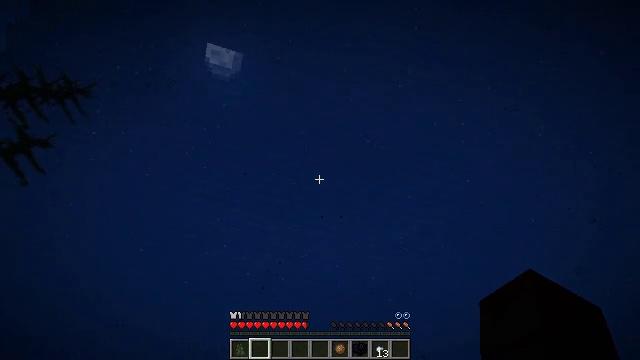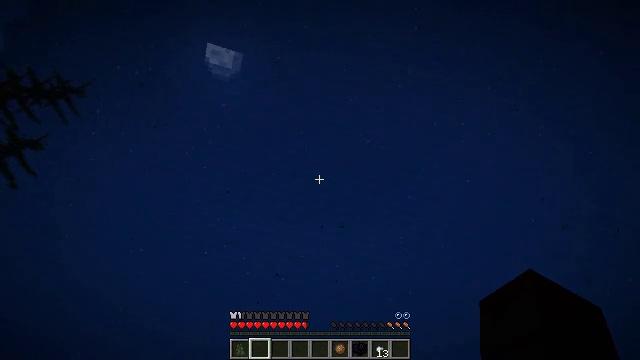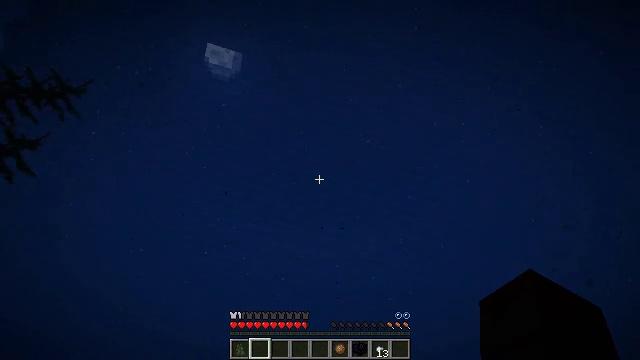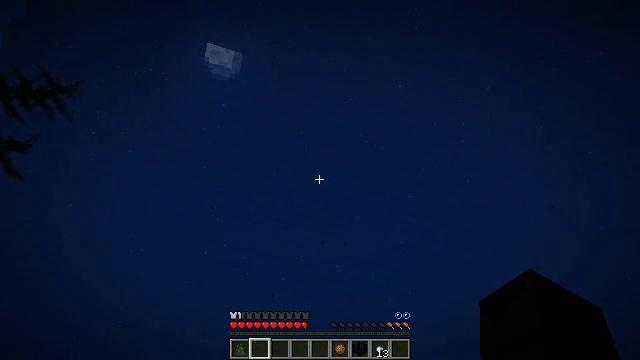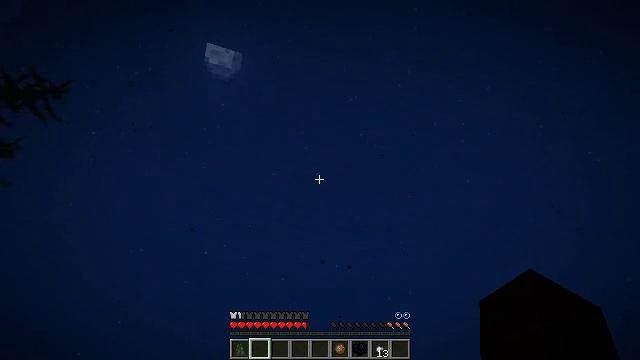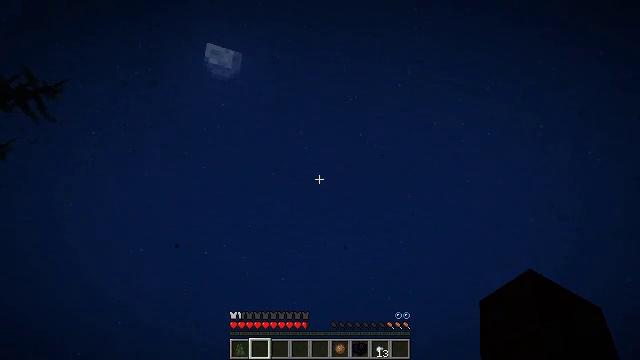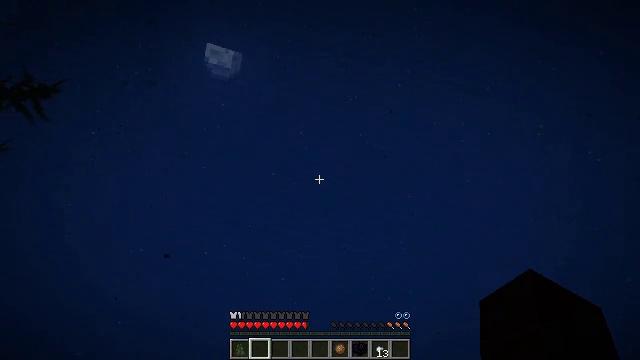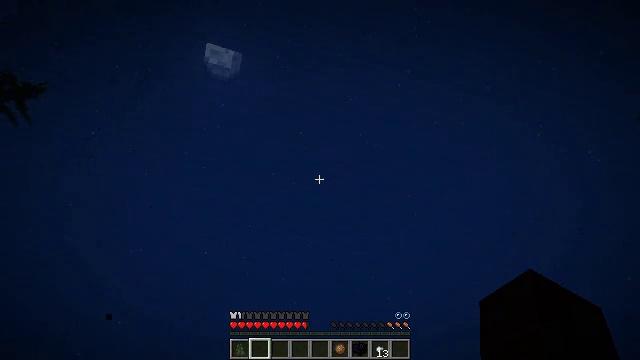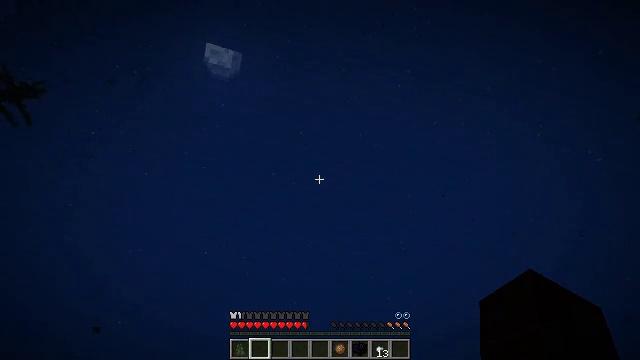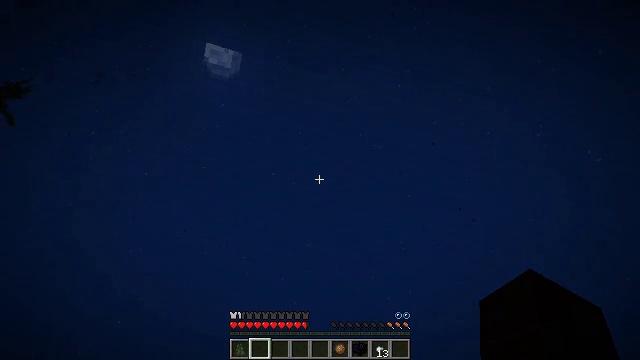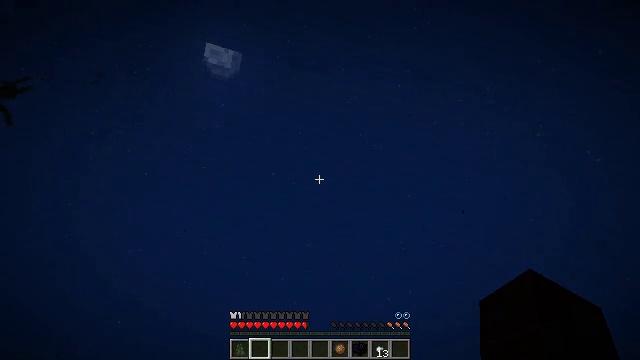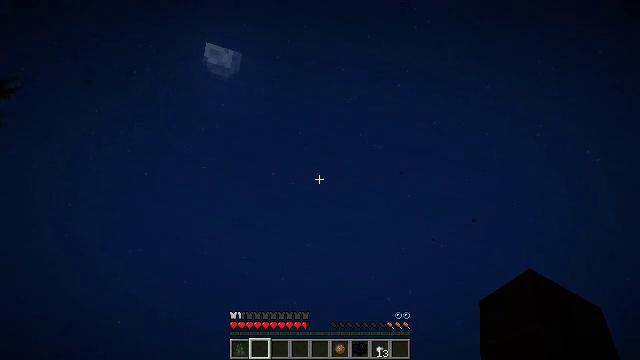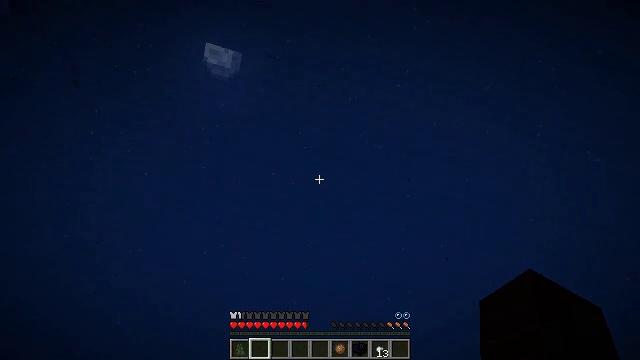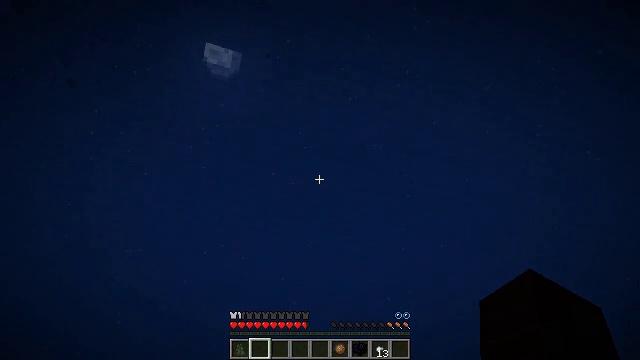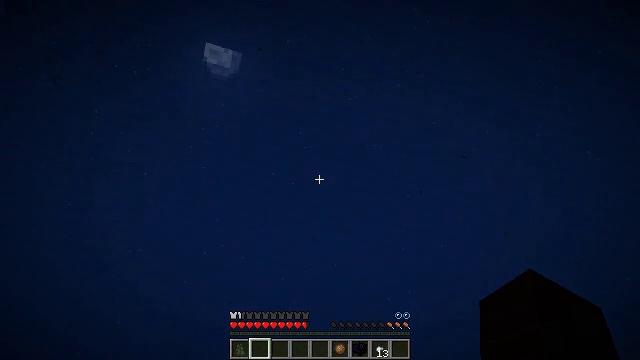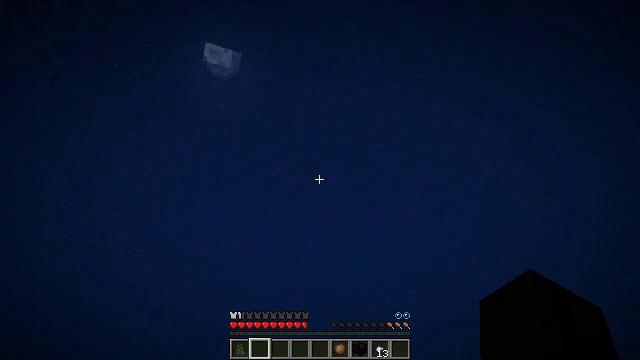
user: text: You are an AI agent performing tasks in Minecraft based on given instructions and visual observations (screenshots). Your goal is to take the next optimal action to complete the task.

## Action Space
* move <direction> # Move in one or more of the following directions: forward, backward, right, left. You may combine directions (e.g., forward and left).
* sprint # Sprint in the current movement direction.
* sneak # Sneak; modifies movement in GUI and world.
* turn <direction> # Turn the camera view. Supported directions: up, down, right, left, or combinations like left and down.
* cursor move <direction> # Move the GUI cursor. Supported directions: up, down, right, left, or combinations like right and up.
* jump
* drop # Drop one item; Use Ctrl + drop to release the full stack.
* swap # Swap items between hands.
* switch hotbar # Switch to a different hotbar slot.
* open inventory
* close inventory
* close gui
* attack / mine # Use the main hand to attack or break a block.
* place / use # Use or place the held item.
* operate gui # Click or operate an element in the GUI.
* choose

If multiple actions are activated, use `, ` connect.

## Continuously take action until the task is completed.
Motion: motion action
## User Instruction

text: Harvest the sea lantern from its structure.
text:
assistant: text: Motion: sprint, jump
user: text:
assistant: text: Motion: sprint, jump
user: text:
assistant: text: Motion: sprint, jump
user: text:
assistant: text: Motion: sprint, jump
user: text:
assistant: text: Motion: sprint, jump
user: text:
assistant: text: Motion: sprint, jump
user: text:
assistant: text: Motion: sprint, jump
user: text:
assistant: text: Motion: sprint, jump
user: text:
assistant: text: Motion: sprint, jump
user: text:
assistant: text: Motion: sprint, jump
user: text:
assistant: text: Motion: sprint, jump
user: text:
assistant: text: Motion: sprint, jump
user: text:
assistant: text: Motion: sprint, jump
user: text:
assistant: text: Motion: sprint, jump
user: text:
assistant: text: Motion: sprint, jump
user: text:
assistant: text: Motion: sprint, jump
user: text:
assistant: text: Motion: sprint, jump
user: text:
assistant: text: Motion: sprint, jump
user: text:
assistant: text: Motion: sprint, jump
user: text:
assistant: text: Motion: sprint, jump
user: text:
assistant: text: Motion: sprint, jump
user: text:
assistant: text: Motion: sprint, jump
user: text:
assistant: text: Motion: sprint, jump
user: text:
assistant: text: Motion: sprint, jump
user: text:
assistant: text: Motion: sprint, jump
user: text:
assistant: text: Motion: sprint, jump
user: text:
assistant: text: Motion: sprint, jump
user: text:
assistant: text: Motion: sprint, jump
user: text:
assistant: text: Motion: sprint, jump
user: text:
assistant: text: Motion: sprint, jump